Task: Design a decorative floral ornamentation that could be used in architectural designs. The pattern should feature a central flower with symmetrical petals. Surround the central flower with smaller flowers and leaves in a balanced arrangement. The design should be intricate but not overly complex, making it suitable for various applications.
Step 1379:
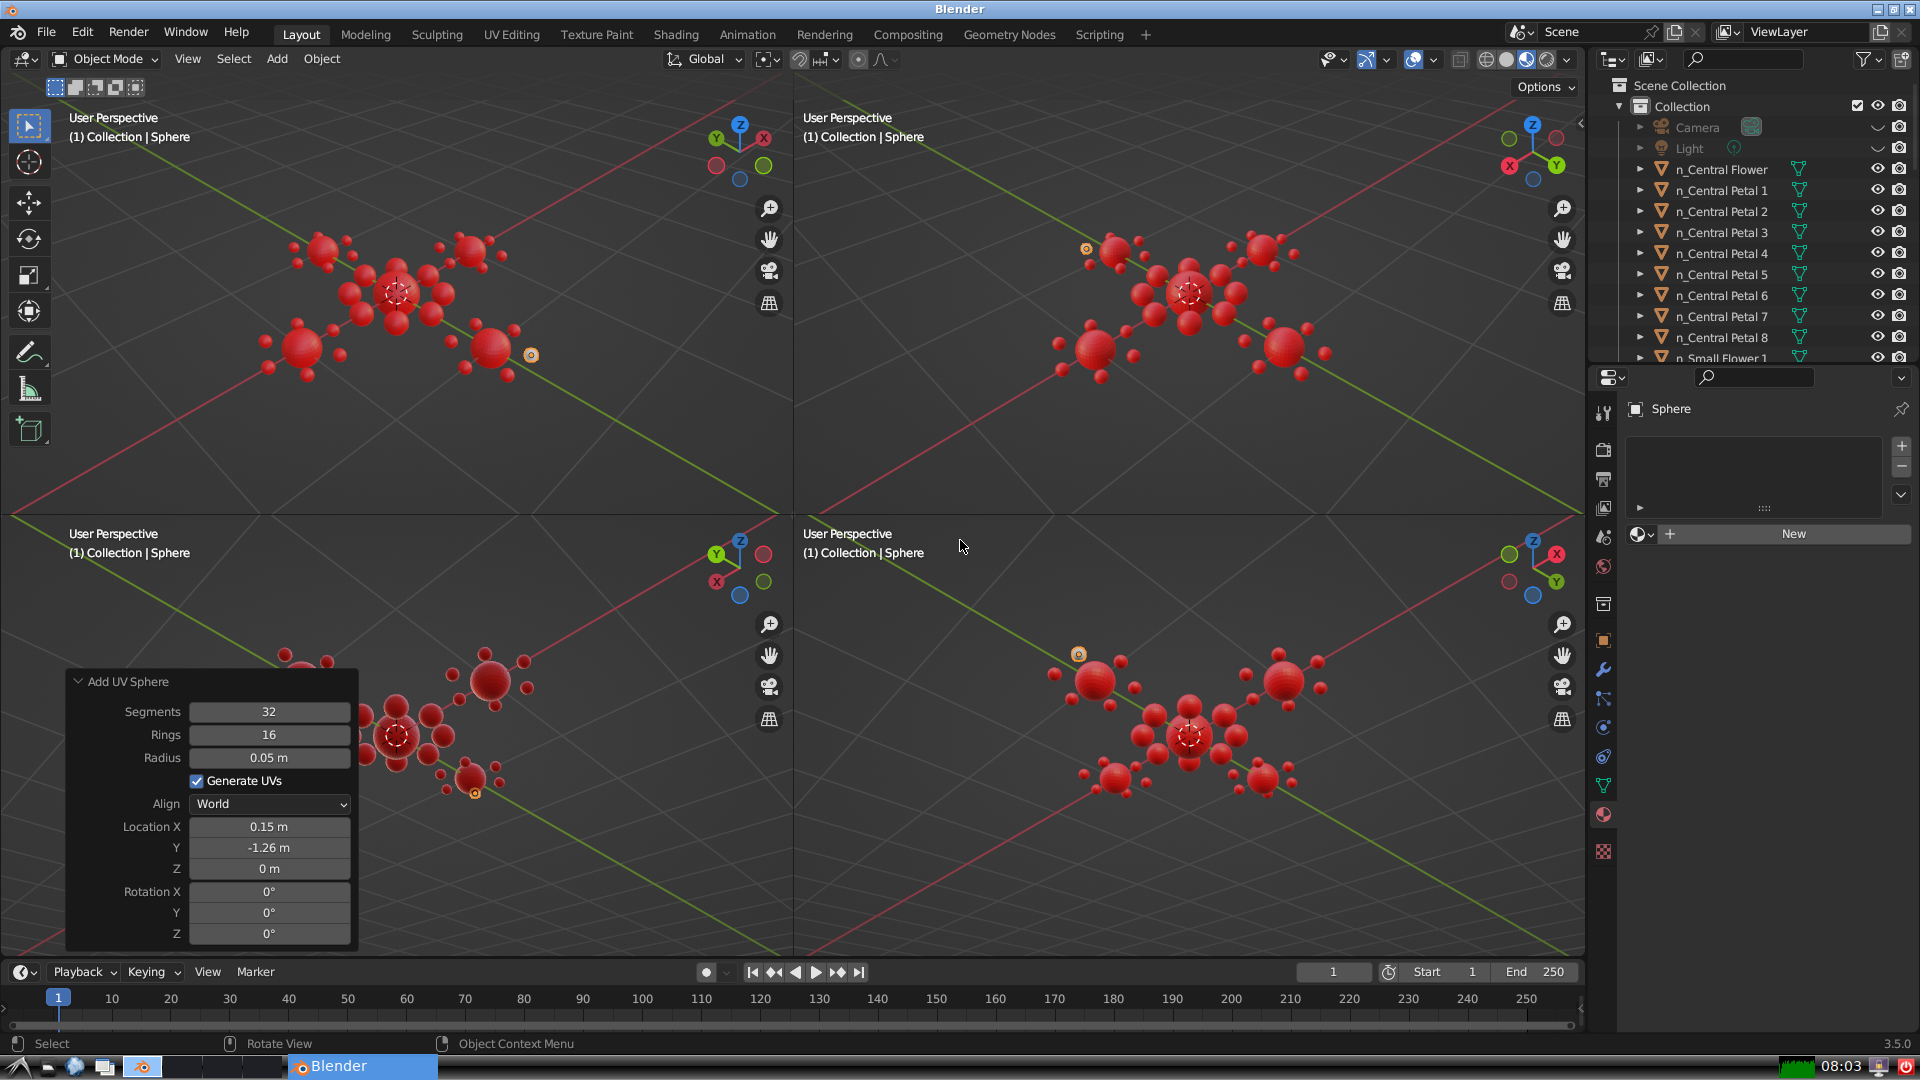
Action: {"mouse_move": [1608, 631]}